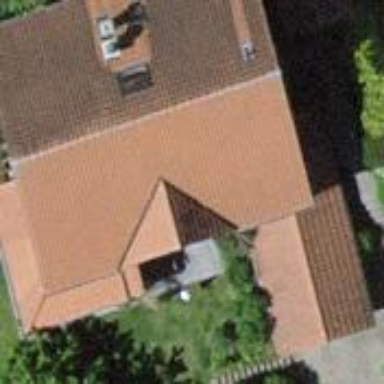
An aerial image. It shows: Simple and straightforward house.